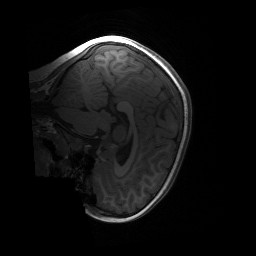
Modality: T1w
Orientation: sagittal
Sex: female
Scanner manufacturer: siemens
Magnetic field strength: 3 T
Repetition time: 1.9 s
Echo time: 0.00243 s